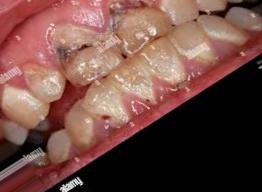
Condition: Caries